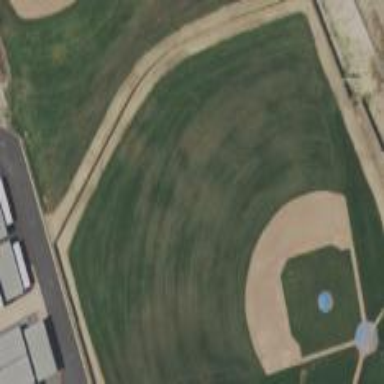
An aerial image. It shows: Baseball pitch for leisure land.